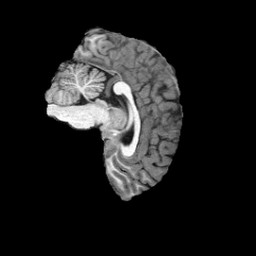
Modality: T1w
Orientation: sagittal
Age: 21
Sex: female
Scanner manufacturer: siemens
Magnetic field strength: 3 T
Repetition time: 2.5 s
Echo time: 0.00222 s